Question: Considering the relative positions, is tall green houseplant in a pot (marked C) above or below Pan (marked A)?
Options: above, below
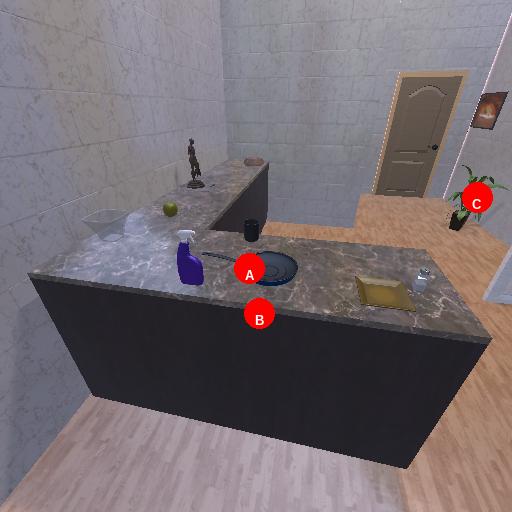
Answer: above